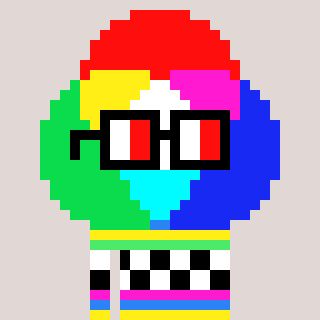
a pixel art character with square glasses with black frames and red eyes, a color circle-shaped head and a grayscale-colored body on a warm background